Question: So I've been struggling on a rather weird problem. I've tried everything from display:inline-block on spans etc., with vertical-aligns set to center and wrapping within div's with display:table and the child div as table-cell, but NOTHING seems to have any effect on vertical alignment!
I've added the code on jsfiddle: <URL> and if you hover over the li's you'll know what I mean if the li content is on a single line it should be centered with the color box on it's left. If it spans more than two lines, it doesn't seem to matter since the top of the li is aligned with the top of the context box and the bottom exceeds to color box so it looks fine
The troublesome part is the 'space' below the 'labelDescriptor' div - should be in line with the color box on the left. If it does come in line, the content still remains aligned to the top of the div!!
The issue is the hover's background - it should be the same height as the color box on its left. Setting min-height works without a table/table-cell display, but it still has a lot of space from the bottom of the content to the bottom of the div and looks a bit off.
Simple padding doesn't cut it. Although it works for the small li's (with less content) it looks off for the ones that split over to the next line!
I've been working at it for quite a while now and have almost given up!!! I just can't seem to get anything to work!
I made the div's content wrap in < p > tags but it adds way too much space (above and below) and makes the whole thing a total mess. I don't want to blow up the font size just for the sake of it either.
Any ideas? Can it be fixed using simple css or would javascript/jquery have to be used?
The code of the html+css would get a bit too long to post here. But if the need be I could do it...
**UPDATE: ** Here is the image description of what it should look like and what I have been able to do (the fiddle url for the one on the right is <URL>

I wish to replicate the 'look and feel' of gmail's label menu as on the left. See how well aligned the text is with the 'color box' (note I don't need a full hover over the color box too). The middle image shows how the alignments are off. Would the text get centered on a div with min-height:16px it would align well. But it is NOT happening and looks visually appalling. The image on the right is what you get after changing font size to 16px and making the color box's (red) width and height = 1em and moving it down by 3px (top:3px) - The question still is all this could have been avoided by just having the content vertically center in the div in the first place. Since irrespective of the "number of lines" in the bullet it would 'align well' without having to hack it around like I've done. Hope that clarifies what I want to do :)
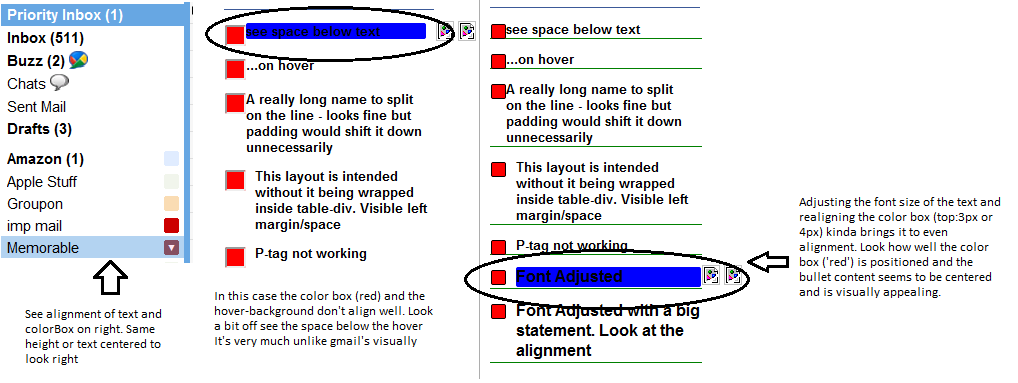
Answer: I think you want something <URL>. Edit the font size to see the working.
The key properties are:
'''
.category {
position: relative;
}
.category .labelColorPicker {
width: 16px;
height: 16px;
border: 1px solid black;
vertical-align: top;
padding: 0;
margin: 0;
}
.category .labelDescriptor {
border: 1px solid transparent;
display: inline-block;
vertical-align: middle;
line-height: 16px;
min-height: 16px;
}
.category .hoverMenu {
position: absolute;
left: 100%;
top: 0;
}
'''
Tested on Win7 in IE8, IE9, Opera 11.50, Safari 5.0.5, FF 5.0, Chrome 12.0. I added two IE7 patch lines to the CSS, because inline-block does not work fully in IE7.